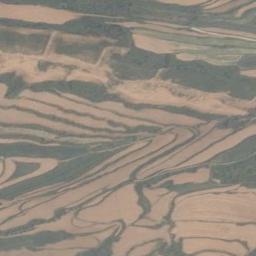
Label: terrace